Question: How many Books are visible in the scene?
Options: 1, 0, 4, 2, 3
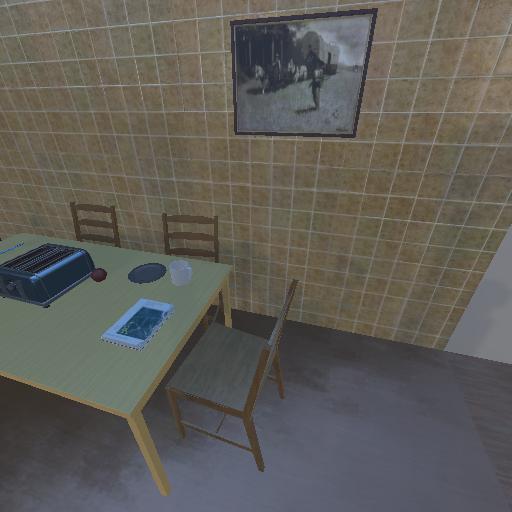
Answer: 1